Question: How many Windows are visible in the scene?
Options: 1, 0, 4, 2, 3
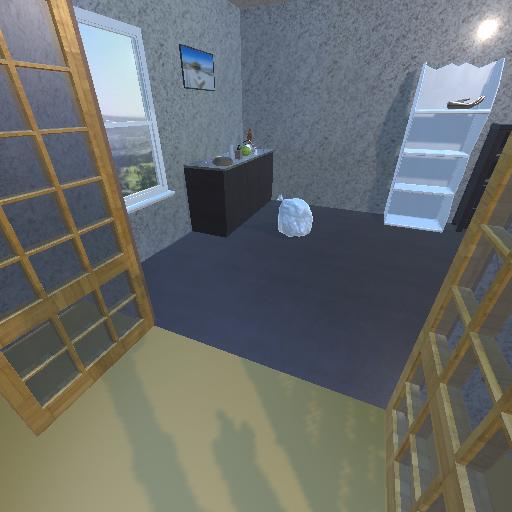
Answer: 1